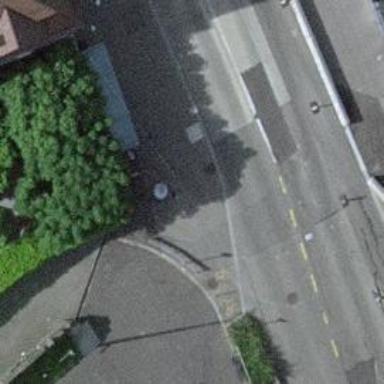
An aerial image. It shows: Bollard.